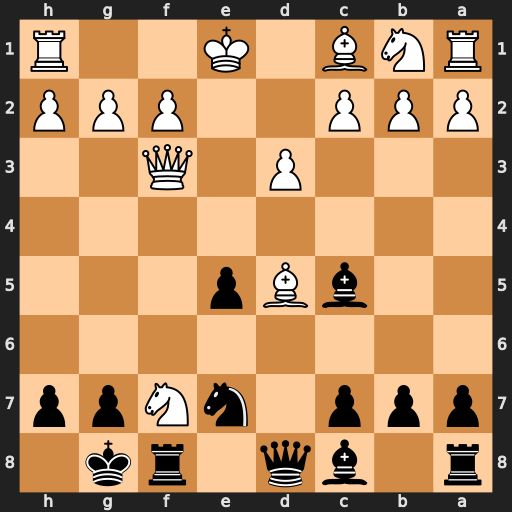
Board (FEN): r1bq1rk1/ppp1nNpp/8/2bBp3/8/3P1Q2/PPP2PPP/RNB1K2R
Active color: b
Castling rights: KQ
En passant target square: -
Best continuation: Qxd5 Nh6+ gxh6